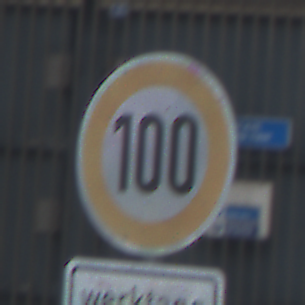
Verkehrszeichen: Geschwindigkeit100
Zusatzzeichen unten: ZeitangabenMitBeschraenkungAufWochentage7
Umgebung: Outdoor, Urban
Tageszeit: MorningAfternoon
Wetter: PartlyCloudy
Licht: Natural
Jahreszeit: NotSpecified
Kontrast: LowContrast